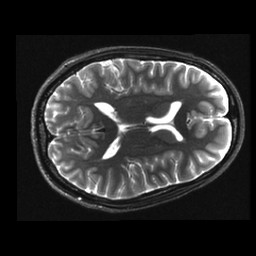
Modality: T2w
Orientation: axial
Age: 18
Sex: female
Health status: ill
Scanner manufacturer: ge
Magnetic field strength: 3 T
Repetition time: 7.5 s
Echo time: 0.1007 s